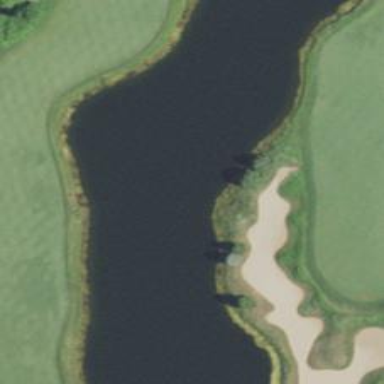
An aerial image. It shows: Golf bunker filled with sandy terrain.